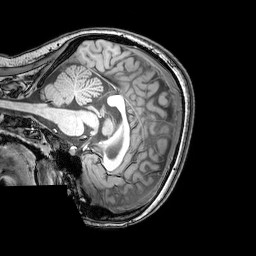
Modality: T1w
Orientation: sagittal
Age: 23
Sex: female
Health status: healthy
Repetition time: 0.081 s
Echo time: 0.037 s